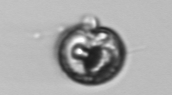
Label: Proterythropsis